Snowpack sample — Buffalo Mountain, Silverthorne, Colorado, USA (2/22/26, 2:02 PM MST)
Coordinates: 39.622, -106.113
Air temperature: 33 °F
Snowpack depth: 63 cm
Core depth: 30 cm
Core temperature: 24.8 °F
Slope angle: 11°, slope face: 116°
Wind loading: low
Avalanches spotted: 0
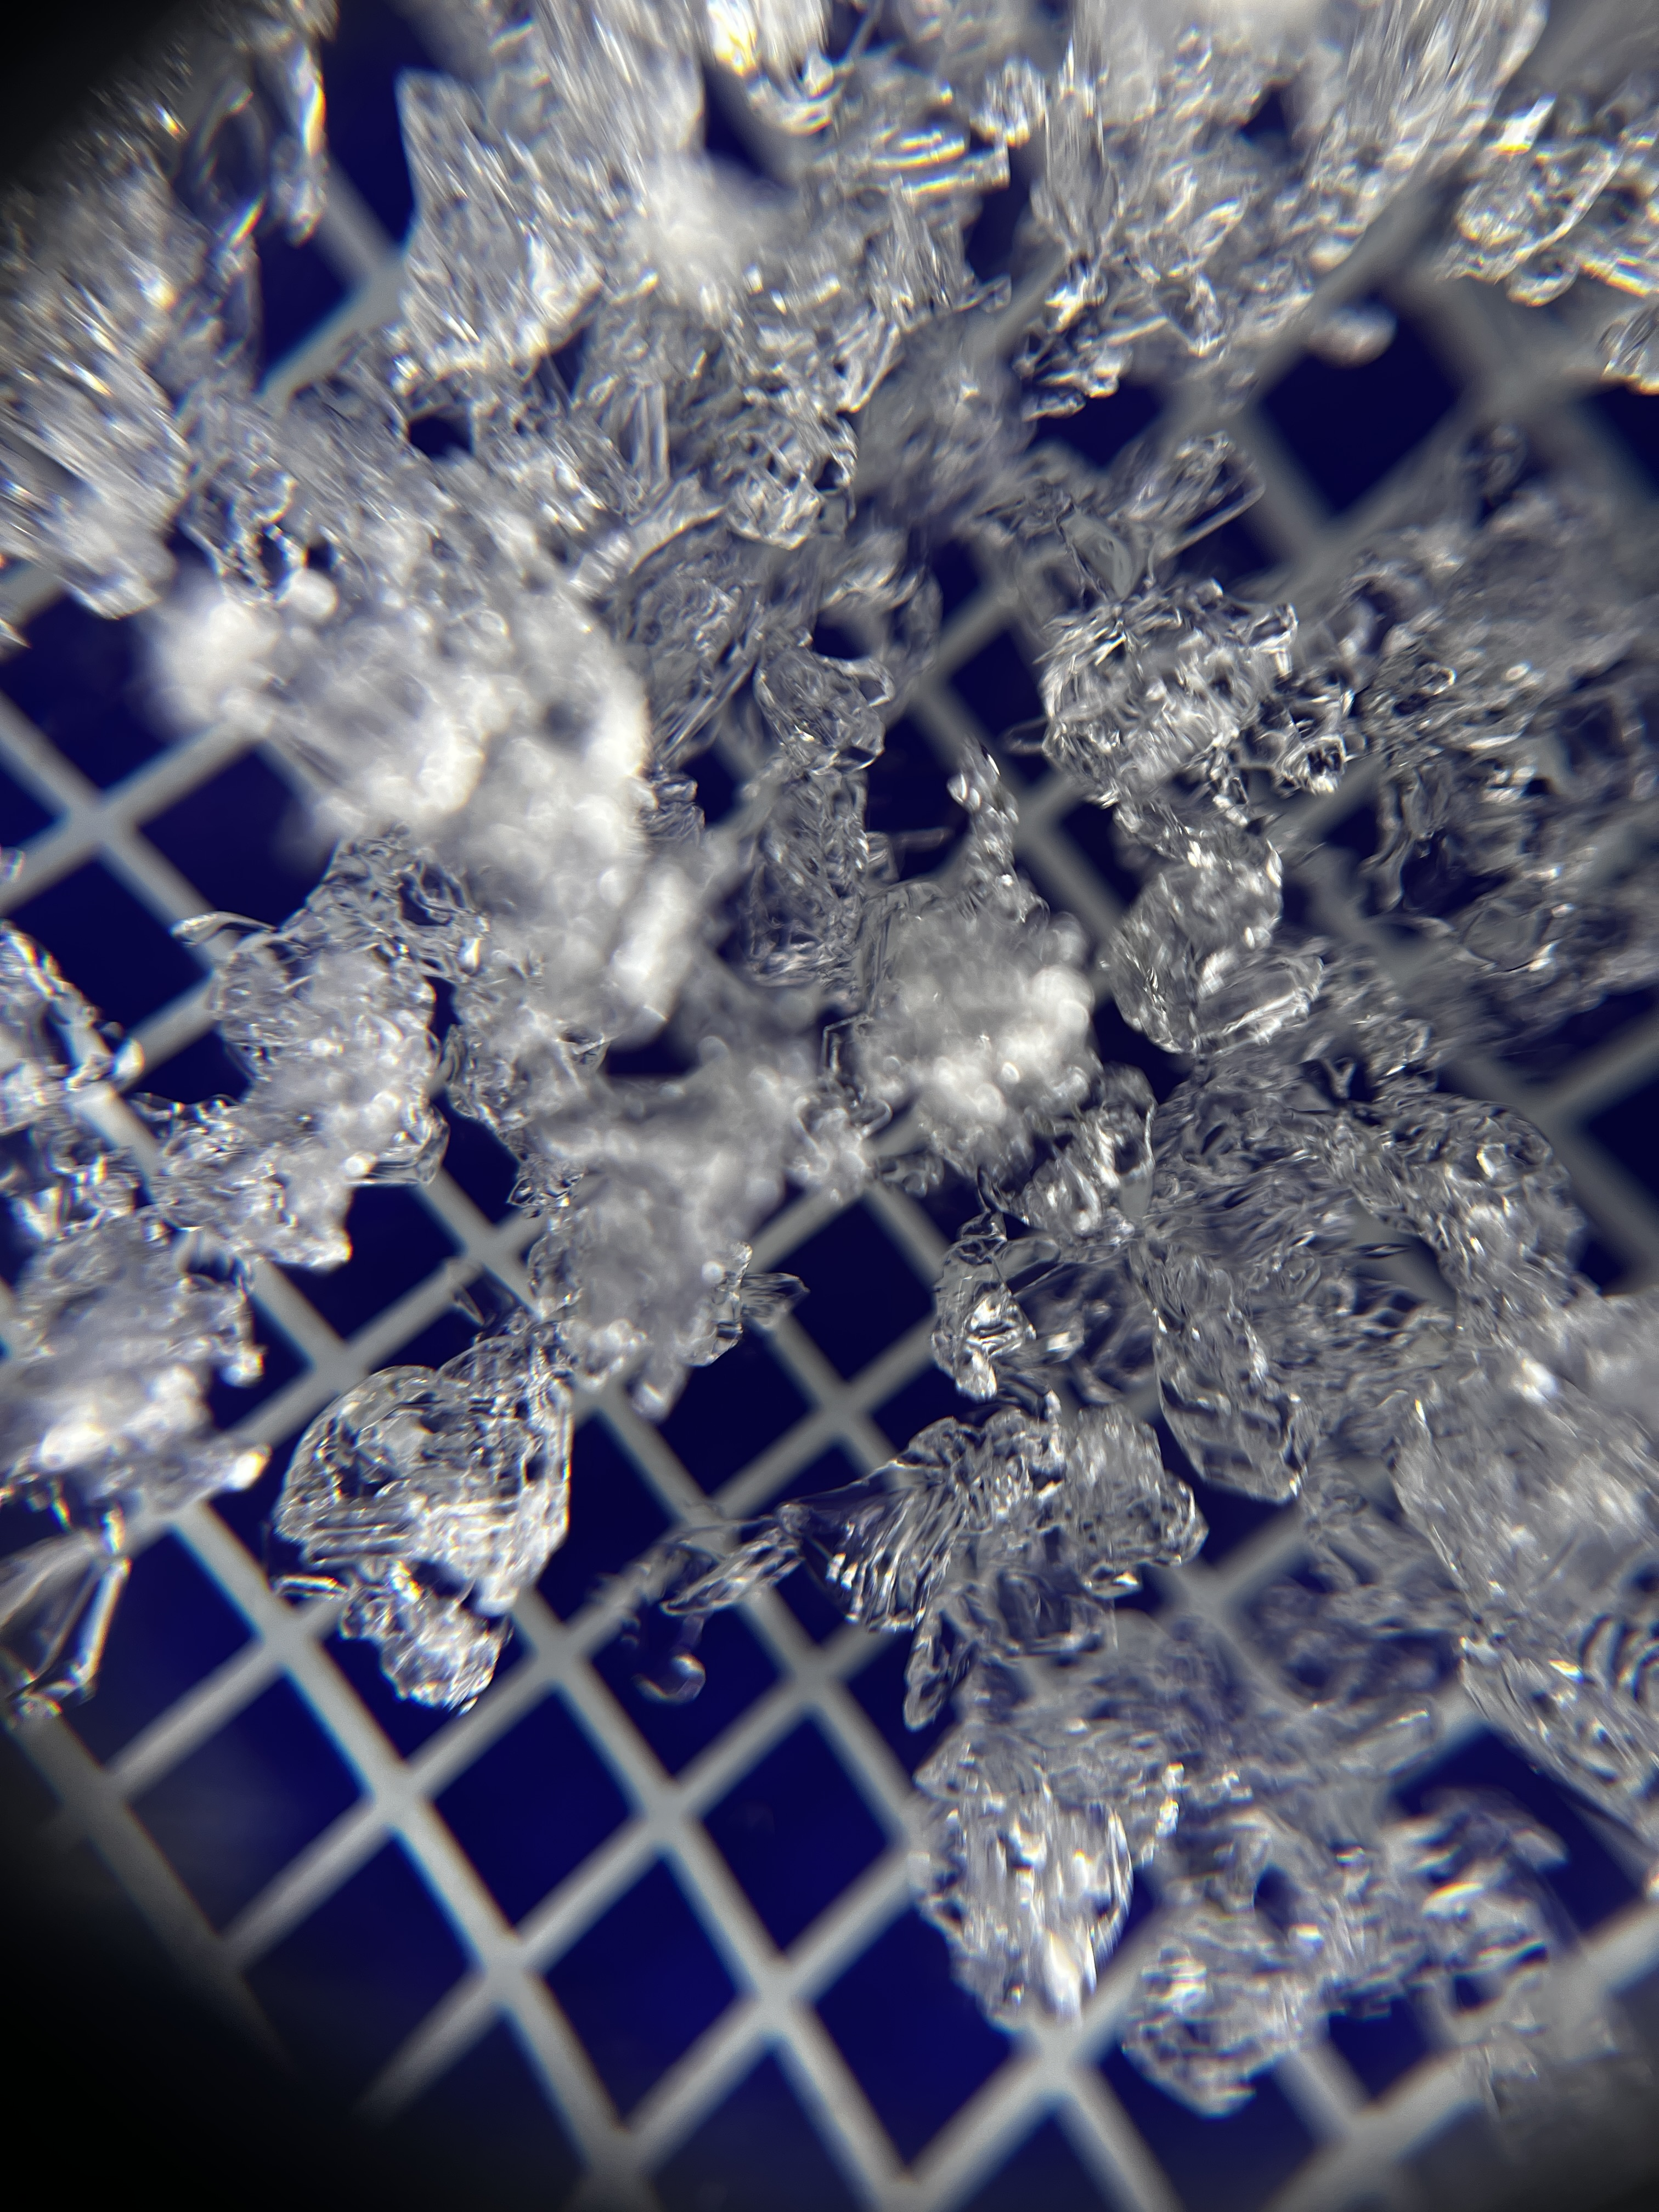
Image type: magnified_profile
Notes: In a firebreak similar to site 1, minimal wind loading with no spotted avalanches (not many faces in view though)